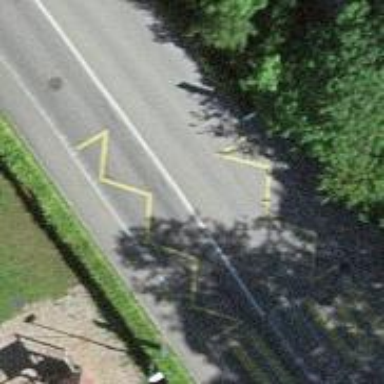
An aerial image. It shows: Bus stop with stop position for public transport.